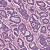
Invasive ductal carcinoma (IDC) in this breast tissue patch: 1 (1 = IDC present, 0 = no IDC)